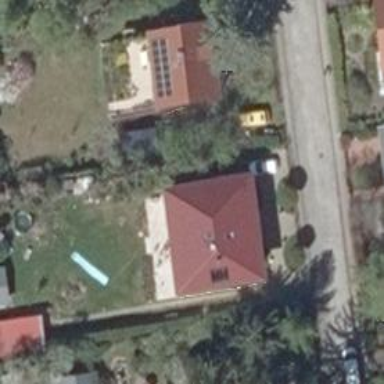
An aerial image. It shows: Simple and straightforward house.